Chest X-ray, PA view. Patient: 62 years old, sex M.
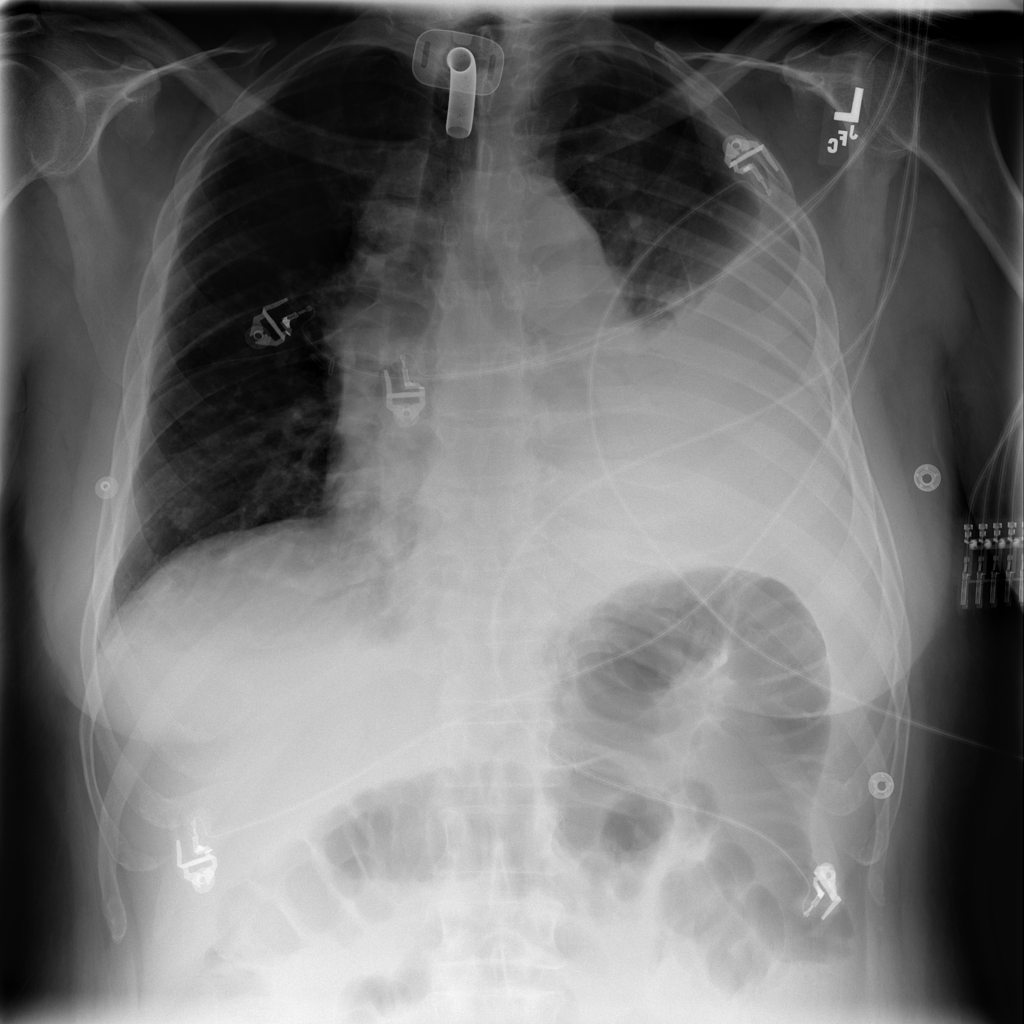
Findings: No Finding